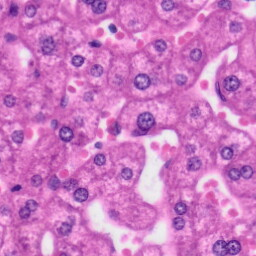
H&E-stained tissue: Liver